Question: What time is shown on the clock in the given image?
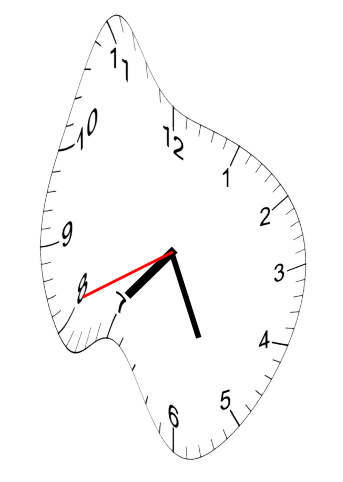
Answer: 07:25:41